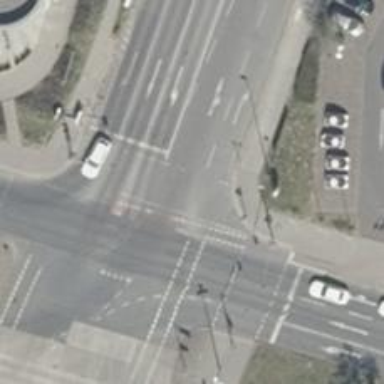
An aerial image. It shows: Crossing with traffic signals.